Question: I'd like to show in an iPad application an UITableView and the result of clicking on Cell in the same View. I'm able to show one of them, but not both at the same time. Here's the design idea:

So when I click a cell, the chart will change.
Thanks in advance, everything is welcome!
Cheers
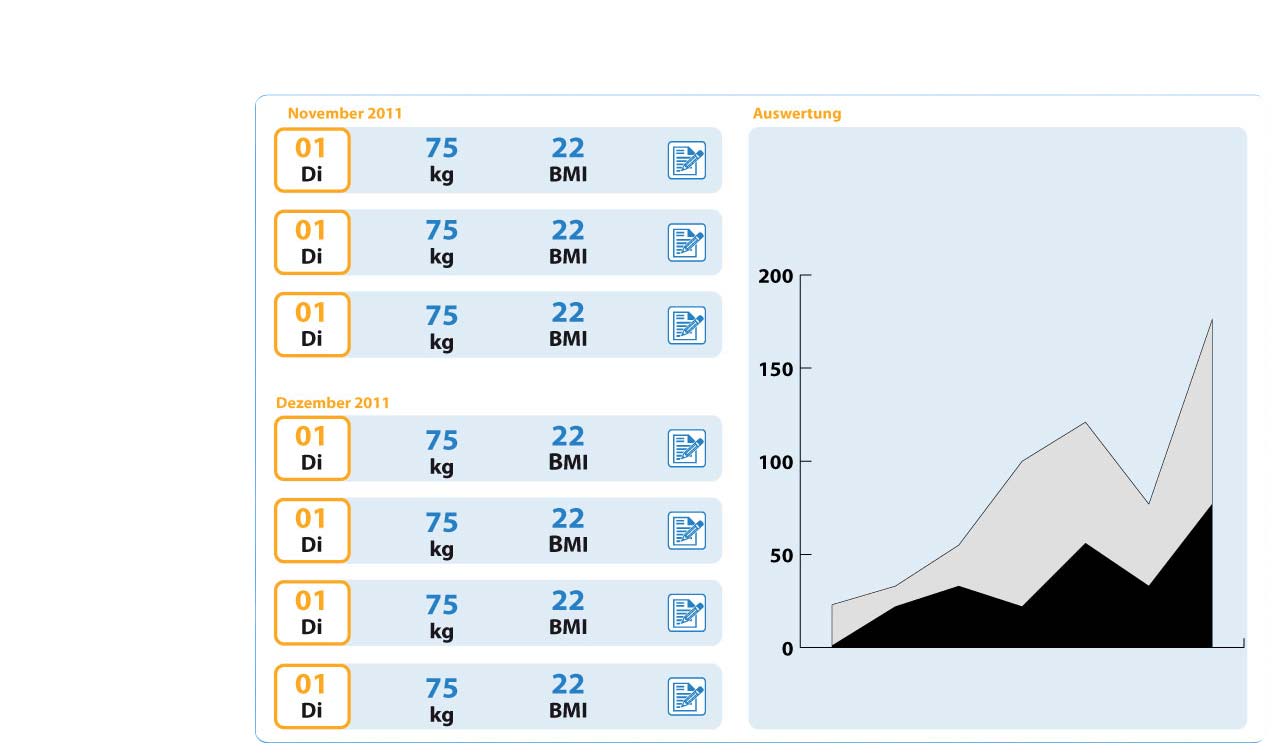
Answer: A 'UITableView' can be used as a subview attached to any 'UIViewController', so this shouldn't be a problem. You will need to make your view controller handle the data source and delegate methods, as well as the detail view and any other elements.